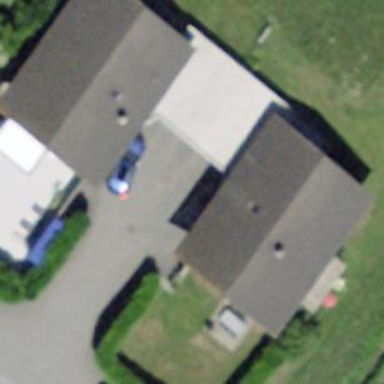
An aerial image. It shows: Simple and straightforward house.